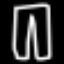
Label: pants